Field crop: maize
Growth stage: 2
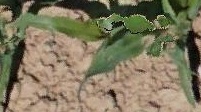
Species: maize